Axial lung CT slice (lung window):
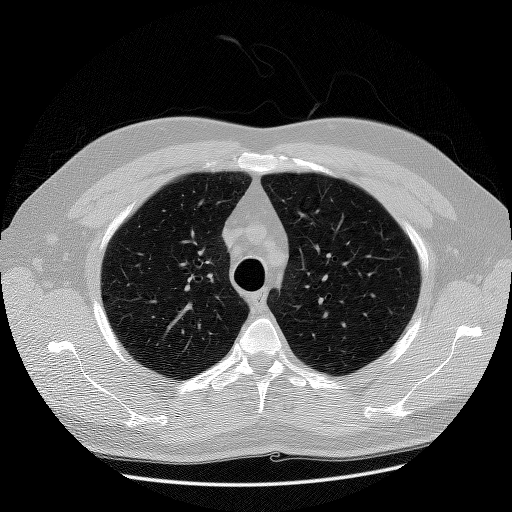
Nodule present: no